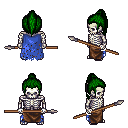
a pixel art fantasy rpg character, male body template, skeleton, blue tattered cape, robe skirt, green long topknot hairstyle, spear, four views (front, back, left, right), 2x2 character sprite sheet, small pixel art, hard edges, no anti-aliasing